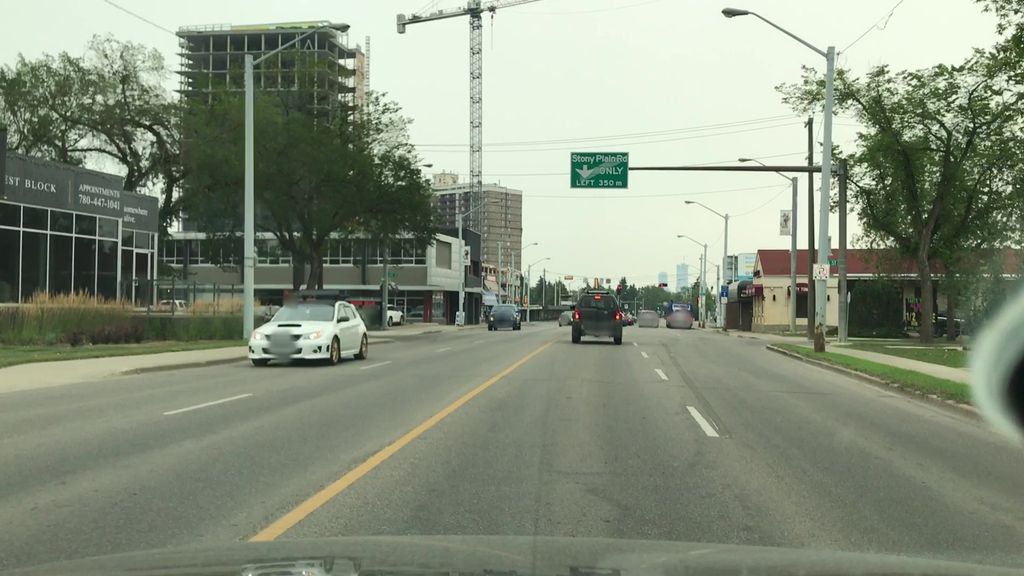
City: edmonton